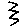
Label: zigzag